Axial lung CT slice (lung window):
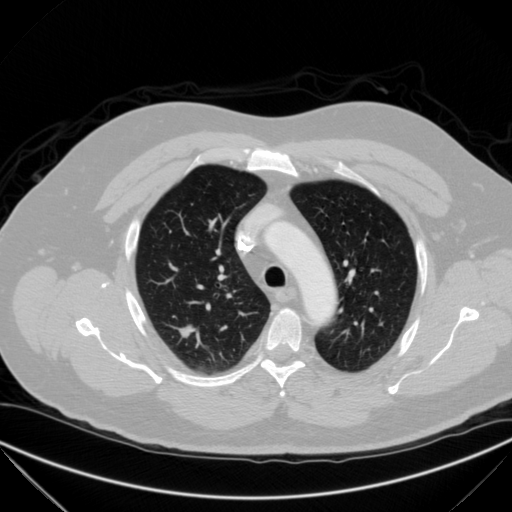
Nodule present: yes
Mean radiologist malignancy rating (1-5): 3.75